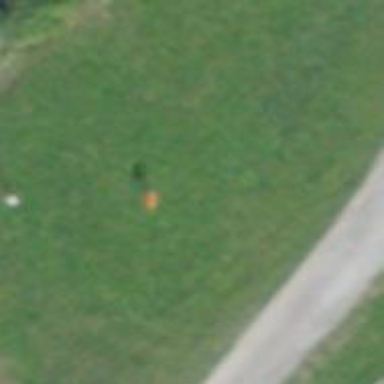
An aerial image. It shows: Pole supporting roof covering pipeline marker.